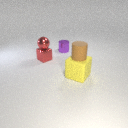
small brown rubber cylinder above large yellow rubber cube